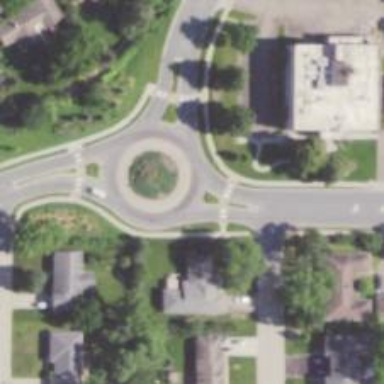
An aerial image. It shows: Tertiary road leading to roundabout junction.